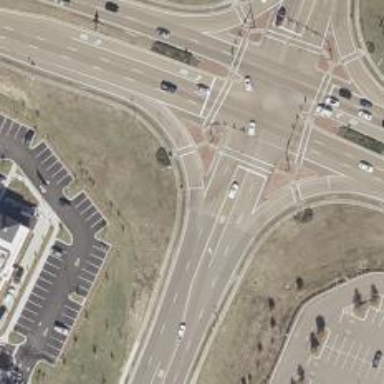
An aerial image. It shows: Secondary link road.